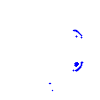
Particle: pion